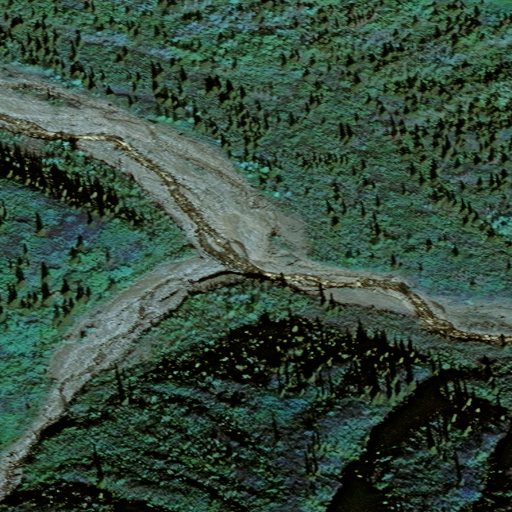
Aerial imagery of valley in Alaska named Rader Gulch containing only unknown